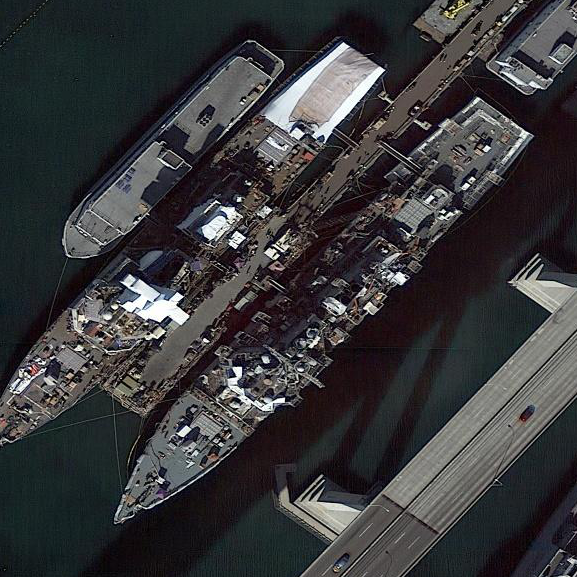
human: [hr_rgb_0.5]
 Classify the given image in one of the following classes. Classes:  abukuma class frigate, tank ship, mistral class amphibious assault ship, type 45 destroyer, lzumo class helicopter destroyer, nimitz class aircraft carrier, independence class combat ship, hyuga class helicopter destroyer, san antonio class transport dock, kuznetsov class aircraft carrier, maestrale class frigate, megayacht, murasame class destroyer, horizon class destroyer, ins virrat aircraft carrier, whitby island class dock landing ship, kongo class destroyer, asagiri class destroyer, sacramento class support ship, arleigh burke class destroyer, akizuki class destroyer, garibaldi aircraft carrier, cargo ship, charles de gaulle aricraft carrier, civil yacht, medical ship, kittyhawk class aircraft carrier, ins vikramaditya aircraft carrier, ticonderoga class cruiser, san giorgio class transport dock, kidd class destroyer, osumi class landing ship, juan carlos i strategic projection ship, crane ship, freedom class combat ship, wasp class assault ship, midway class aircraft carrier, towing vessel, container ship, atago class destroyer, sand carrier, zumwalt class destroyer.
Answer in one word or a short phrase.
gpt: Arleigh Burke class destroyer